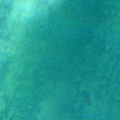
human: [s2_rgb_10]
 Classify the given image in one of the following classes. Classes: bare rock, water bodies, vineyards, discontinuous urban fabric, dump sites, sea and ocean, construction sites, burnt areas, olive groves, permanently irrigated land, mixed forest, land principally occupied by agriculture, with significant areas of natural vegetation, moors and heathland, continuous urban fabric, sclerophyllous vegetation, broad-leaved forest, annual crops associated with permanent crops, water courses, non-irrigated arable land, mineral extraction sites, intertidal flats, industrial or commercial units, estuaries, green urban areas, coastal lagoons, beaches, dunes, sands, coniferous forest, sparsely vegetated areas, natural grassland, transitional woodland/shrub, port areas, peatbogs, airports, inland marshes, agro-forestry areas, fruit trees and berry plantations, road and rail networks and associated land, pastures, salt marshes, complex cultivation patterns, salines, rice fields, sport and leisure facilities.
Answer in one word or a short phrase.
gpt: sea and ocean